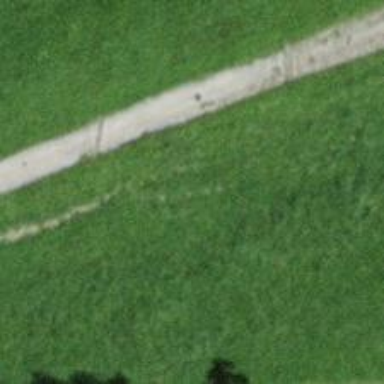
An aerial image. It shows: Unpaved track with grade2 tracktype.